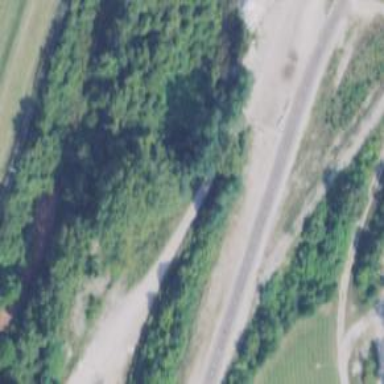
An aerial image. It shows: Railway spur service.